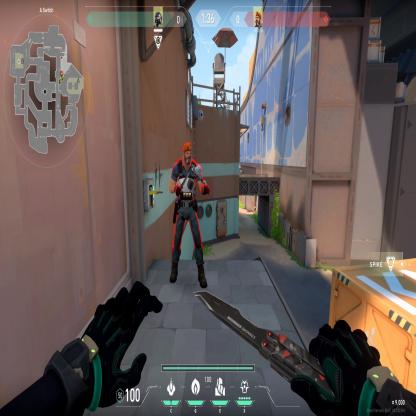
Label: enemy